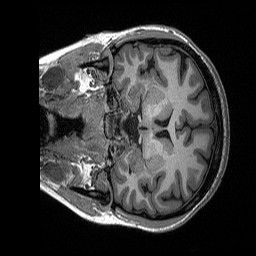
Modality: T1w
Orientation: coronal
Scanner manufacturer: siemens
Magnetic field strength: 3 T
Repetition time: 2.3 s
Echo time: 0.00298 s